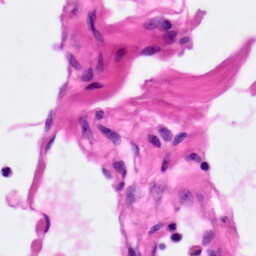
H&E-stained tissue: Pancreatic